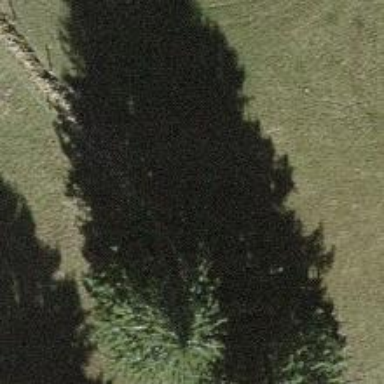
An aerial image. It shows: Evergreen needle-leaved tree typically found in agricultural areas.